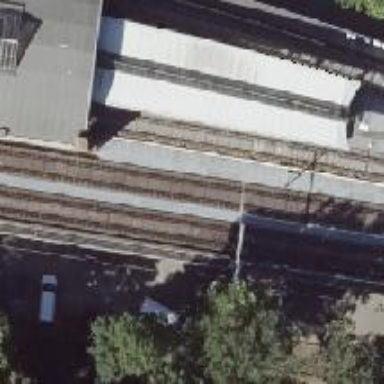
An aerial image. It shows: Viaduct railway bridge with electrified contact lines. The railway is ballastless.